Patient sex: F
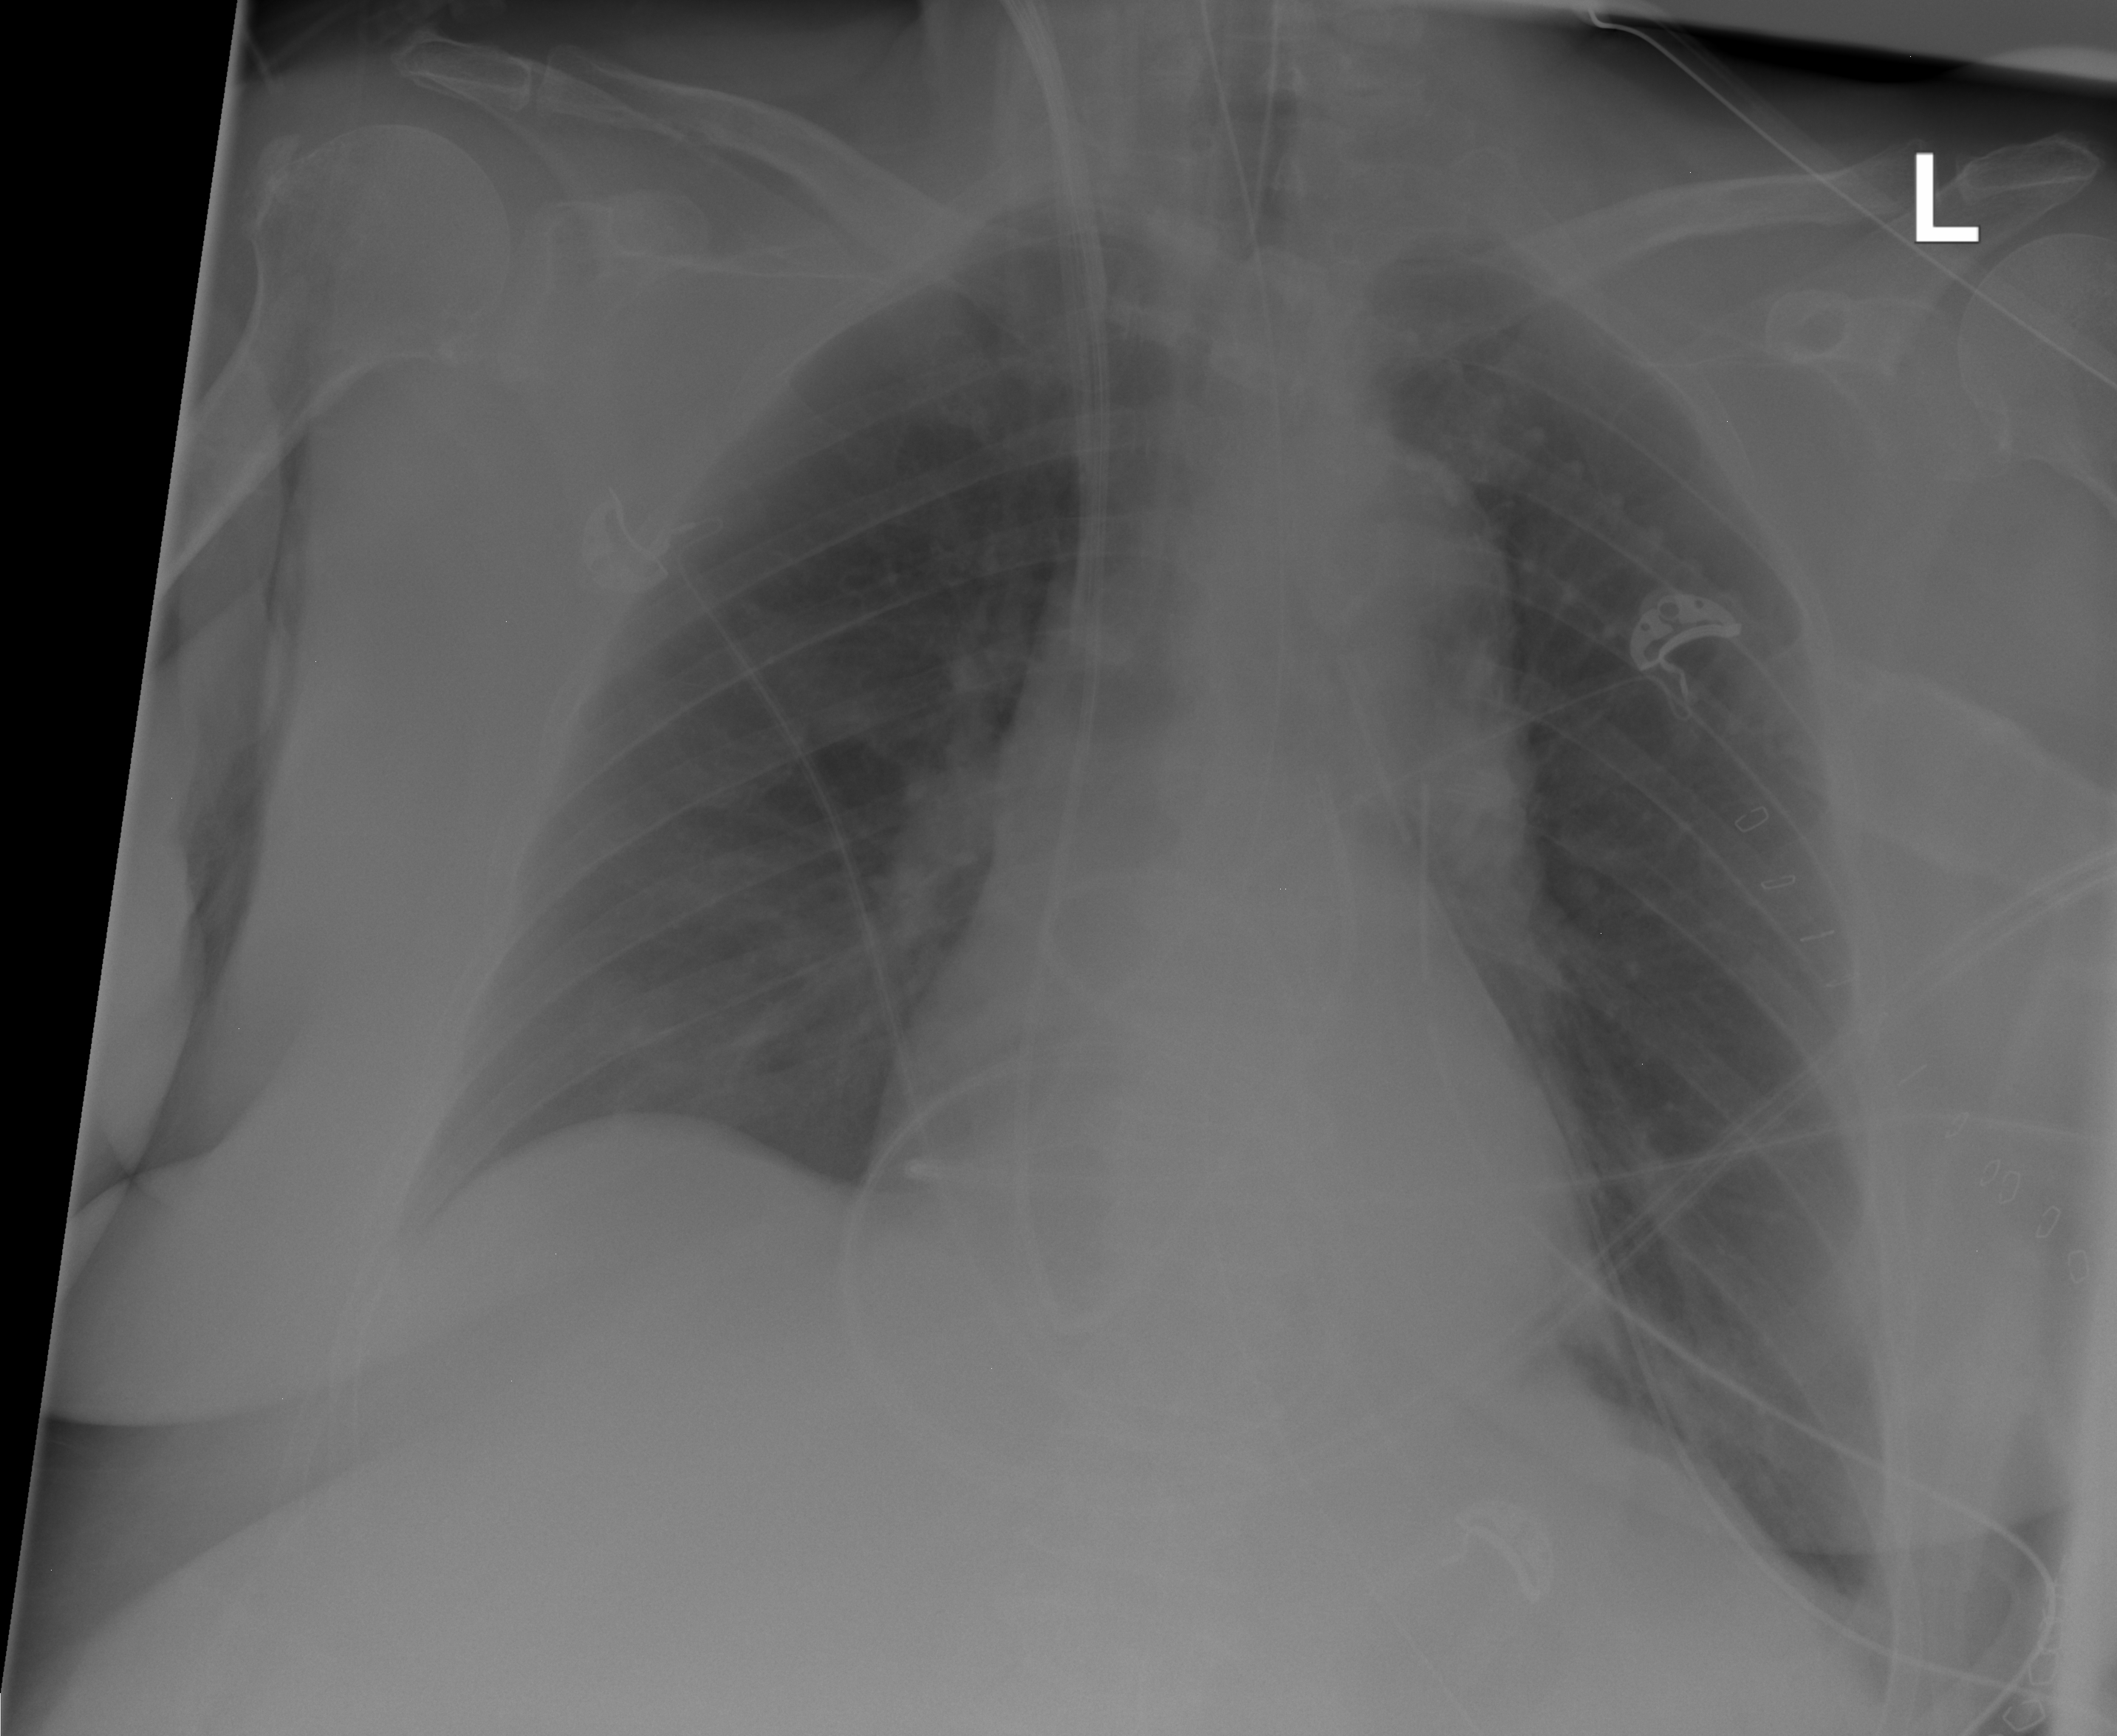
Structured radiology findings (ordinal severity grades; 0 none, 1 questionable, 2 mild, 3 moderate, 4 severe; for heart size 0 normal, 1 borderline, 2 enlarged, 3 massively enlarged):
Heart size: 0
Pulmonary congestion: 0
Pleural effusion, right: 0
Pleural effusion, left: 0
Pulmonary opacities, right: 0
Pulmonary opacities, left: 0
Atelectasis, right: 2
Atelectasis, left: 2